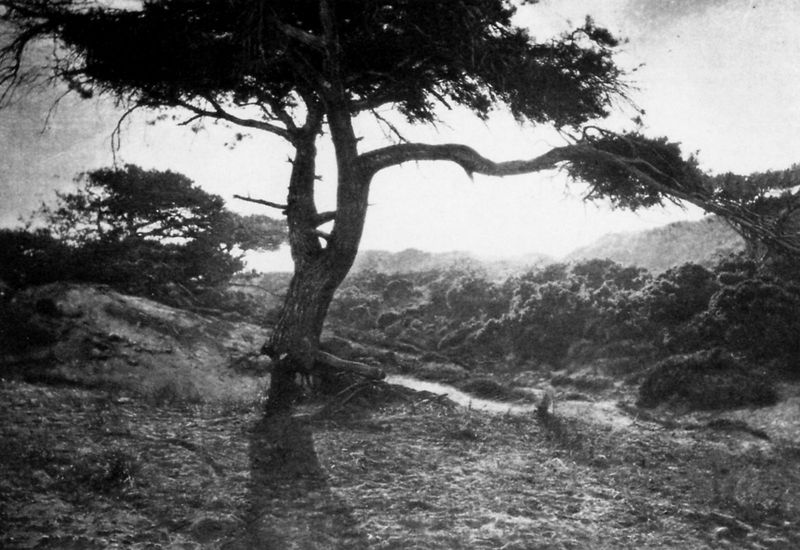
Titel: "Der Lange Arm"
Künstler: George Davison
Schlagwörter: baum, berg, blätter, dunkel, himmel, schatten, weiß, wolken, bäume, fluss, landschaft, äste, blumen, grau, hell, licht, schwarz, strasse, gras, weg, wiese, leiche, ast, erde, horizont, hügel, natur, sonnenaufgang, stamm, zweige, busch, büsche, gebüsch, pfad, sonne, sträucher, boden, pflanzen, kontrast, krone, tal, wald, aussicht, italien, süden, mittag, trocken, afrika, gelände, silhouette, foto, fotografie, knochen, heiss, heide, wurzel, zypresse, schwarz weiss, nadelbaum, wurzeln, kiefer, hügelig, lanschaft, karg, rinde, griechenland, nadeln, pinie, gegenlicht, ausruhen, grell, südlich, weitblick, südeuropa, gesrüpp, ausladend, büschje, verästelt, gegenlichtaufnahme, uhorizont, unwegsam, dichicht, macchia, schwarzweiss#